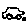
Label: car